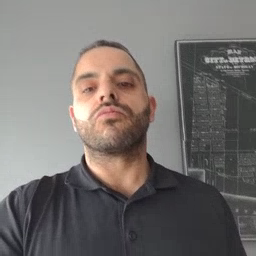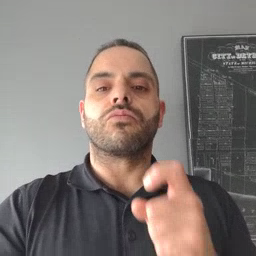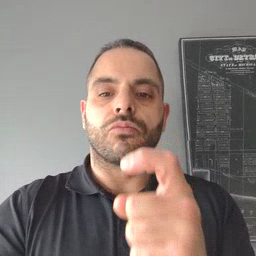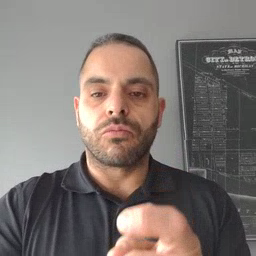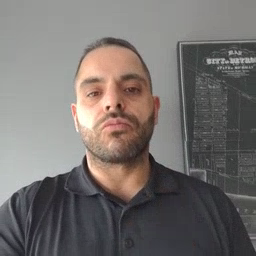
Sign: give